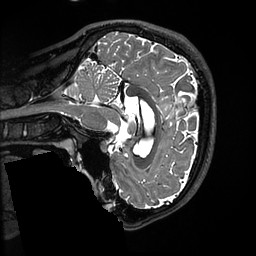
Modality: T2w
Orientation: sagittal
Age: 22
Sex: male
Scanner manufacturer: ge
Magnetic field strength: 3 T
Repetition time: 3.202 s
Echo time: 0.0667 s